Question: I am developing a MySQL DB for an online jewelry shopping website. Every jewelry may have different stones, metals, ... Their net prices will change everyday (e.g., every ounce of gold may be X today and Y tomorrow). Product A may be more expensive than B today, but cheaper tomorrow. Every time a user requests the products list, the website automatically calculates the price of every product.
How can users sort products by its price, considering that net price is not stored in a field in DB and every time will be calculated (using weights, net fees, ...) by a function named 'func($id)', where '$id' is the id of the product.
An illustration to the question:

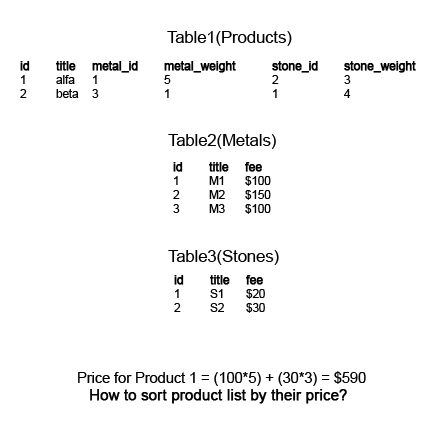
Answer: Assuming you have all of your data in your DB, there is no reason you can't 'ORDER BY' any kind of expression you want.
If, say, you had a table 'products (pid, name)', 'productContents (pid, type, amount)', and 'contentPrices (type, price)', you could run something like
'''
SELECT a.name, SUM(b.amount*c.price) AS totalPrice FROM products a
LEFT JOIN productContent b ON a.pid = b.pid
LEFT JOIN contentPrices c ON b.type=c.type
ORDER BY totalPrice DESC;
'''
---
EDIT to work with the updated question schema:
'''
SELECT p.title, p.metal_weight*m.fee + p.stone_weight*s.fee AS totalPrice FROM Products p
LEFT JOIN Metals m ON p.metal_id=m.id
LEFT JOIN Stones s ON p.stone_id=s.id
ORDER BY totalPrice DESC;
'''